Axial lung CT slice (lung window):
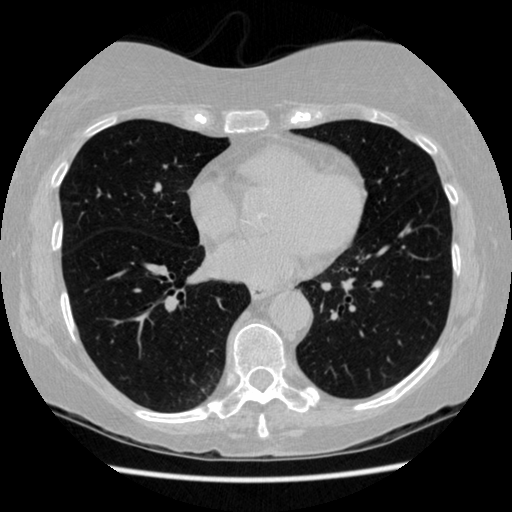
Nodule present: no